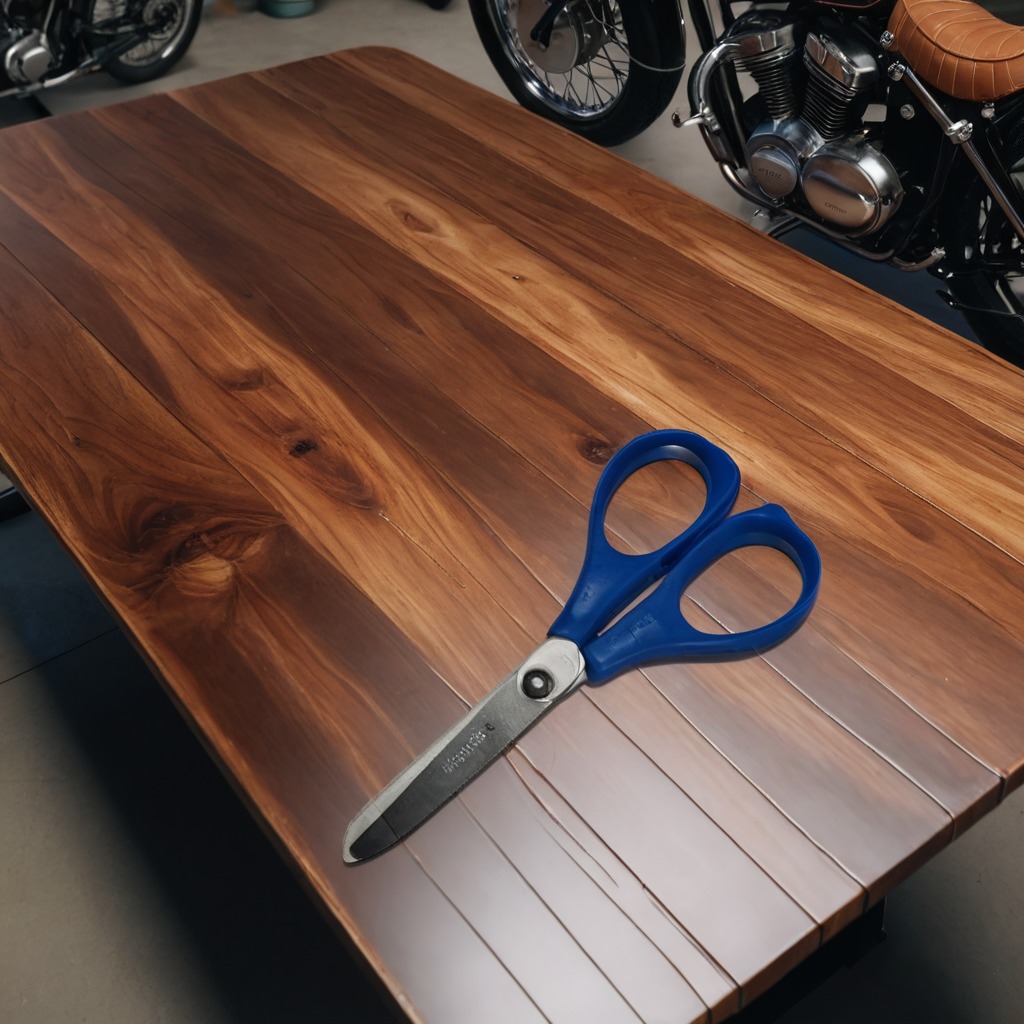
A scissor is lying on the table.